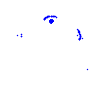
Particle: pion